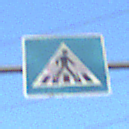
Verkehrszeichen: FussgaengerueberwegLinks
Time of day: Dawn
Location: Outdoor (Nature)
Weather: Clear
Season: NotSpecified
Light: Natural